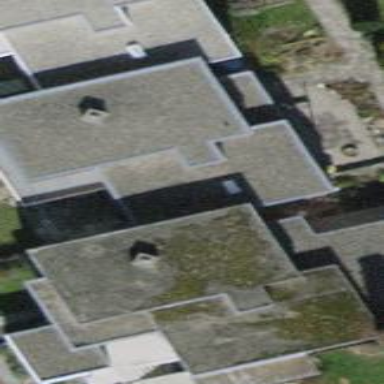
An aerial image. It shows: Terrace building.